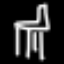
Label: chair